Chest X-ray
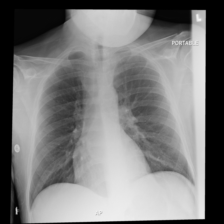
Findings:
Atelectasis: negative
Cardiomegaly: negative
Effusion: negative
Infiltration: positive
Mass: negative
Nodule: negative
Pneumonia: negative
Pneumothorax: negative
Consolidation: negative
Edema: negative
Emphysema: negative
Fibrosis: negative
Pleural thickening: negative
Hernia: negative